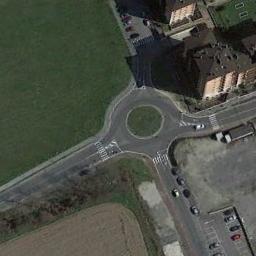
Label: roundabout